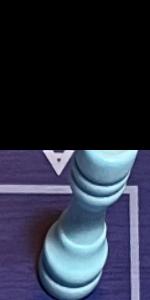
Label: Rook_White